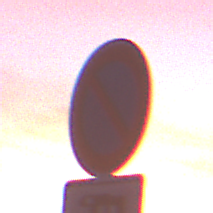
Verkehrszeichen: EingeschraenktesHalteverbot
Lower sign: HinweisDurchSinnbild23
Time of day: Dawn
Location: Outdoor (Nature)
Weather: PartlyCloudy
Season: NotSpecified
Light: Natural